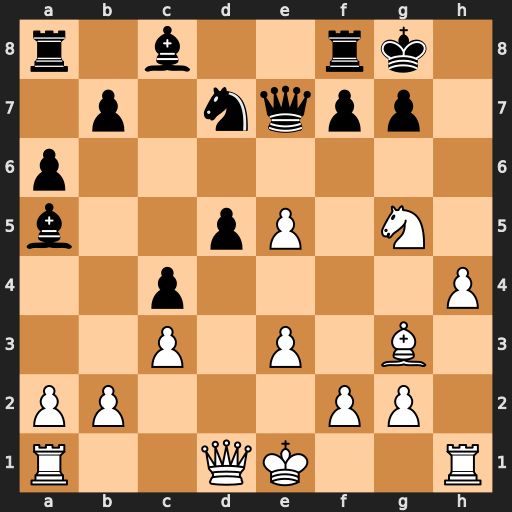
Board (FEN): r1b2rk1/1p1nqpp1/p7/b2pP1N1/2p4P/2P1P1B1/PP3PP1/R2QK2R
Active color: w
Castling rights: KQ
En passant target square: -
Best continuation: Qh5 Nf6 exf6